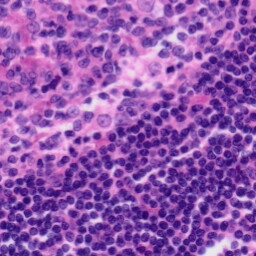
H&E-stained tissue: Tonsil